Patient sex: F
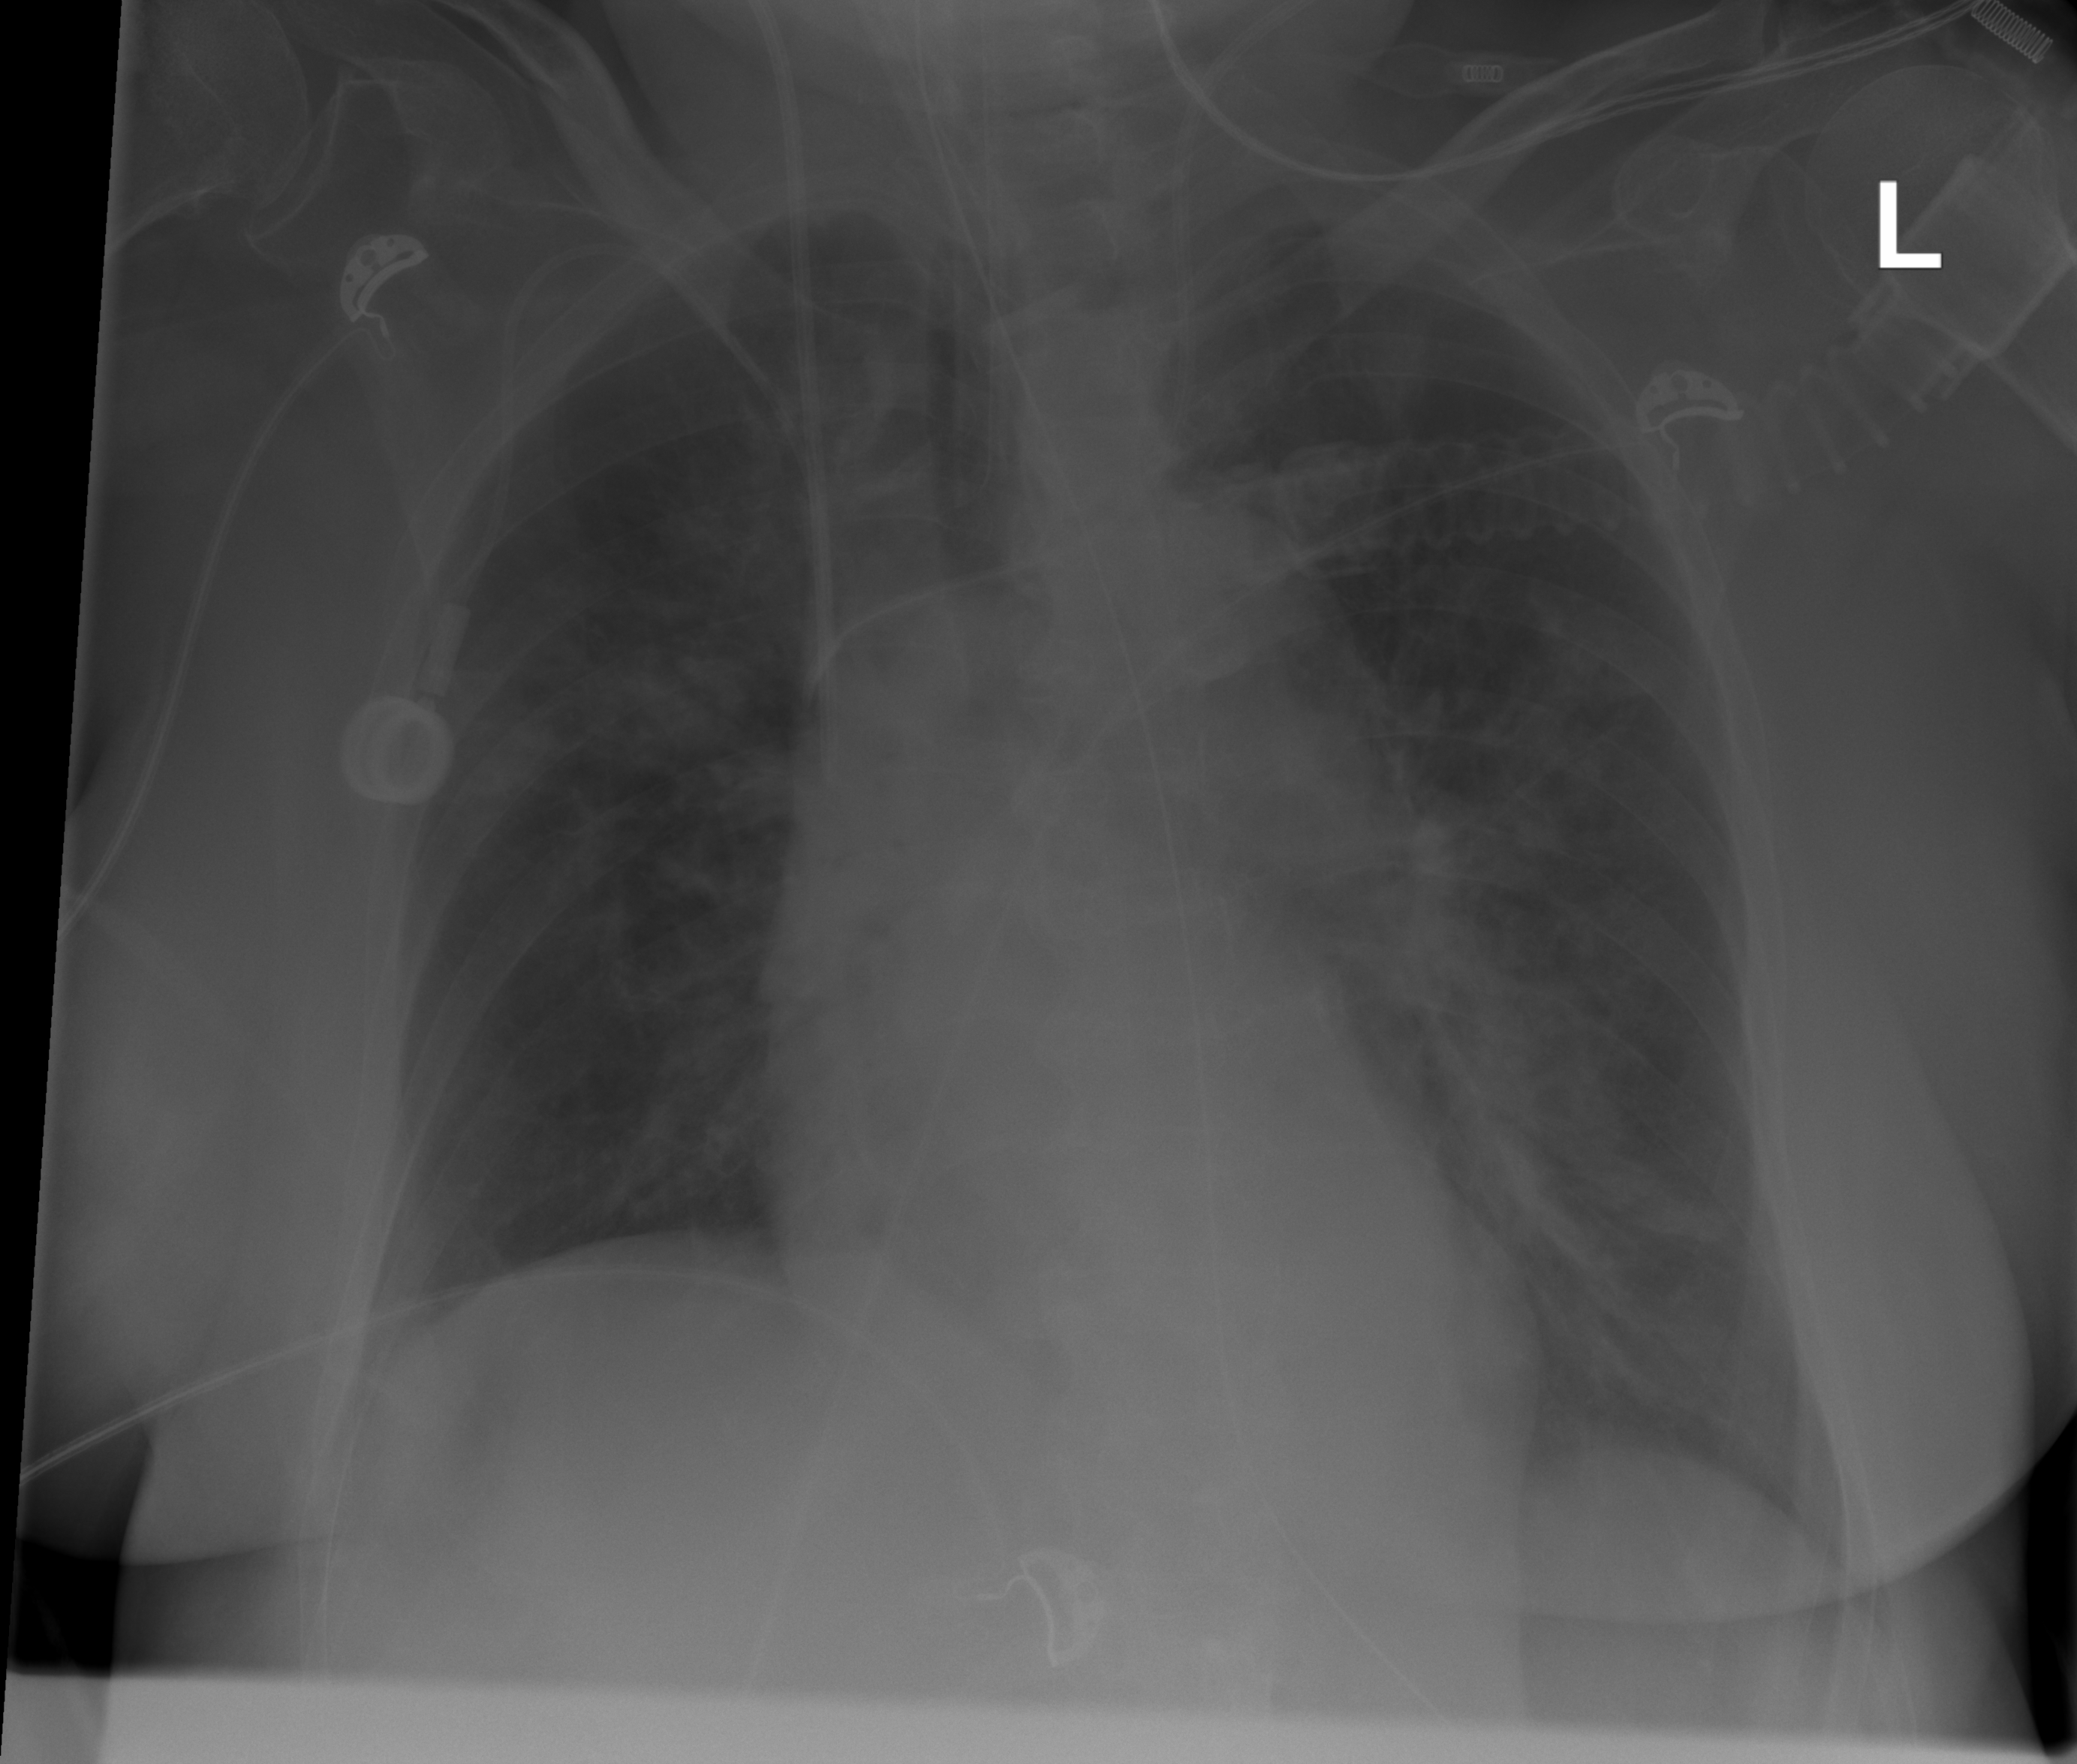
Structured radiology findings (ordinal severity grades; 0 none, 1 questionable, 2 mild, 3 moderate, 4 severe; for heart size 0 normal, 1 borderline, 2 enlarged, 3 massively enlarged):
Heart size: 1
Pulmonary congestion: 0
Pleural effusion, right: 0
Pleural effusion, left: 0
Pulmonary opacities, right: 0
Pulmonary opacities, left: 3
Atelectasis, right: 0
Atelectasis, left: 2